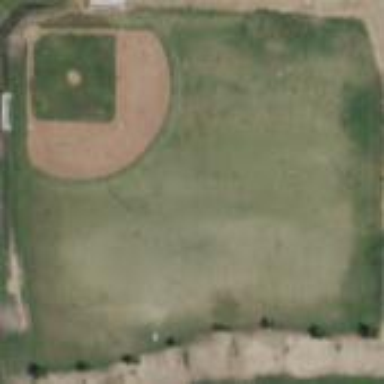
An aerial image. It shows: Baseball pitch for leisure and sports activities.